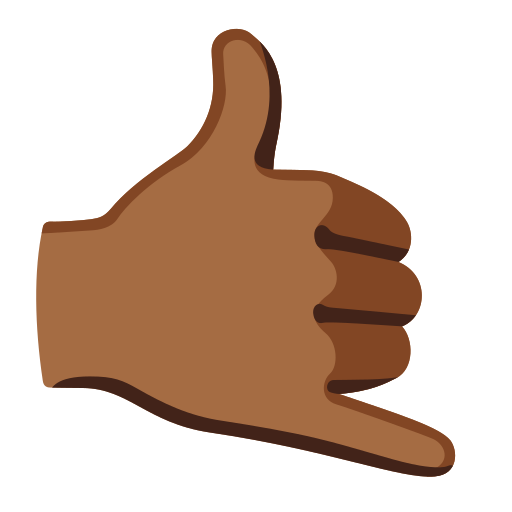
Emoji: 🤙🏾